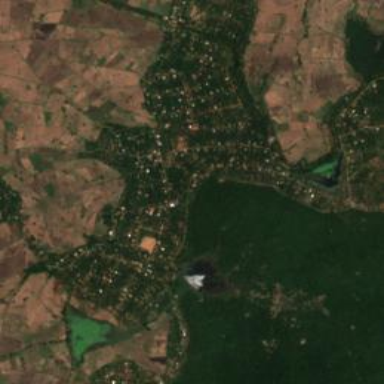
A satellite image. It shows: Village.